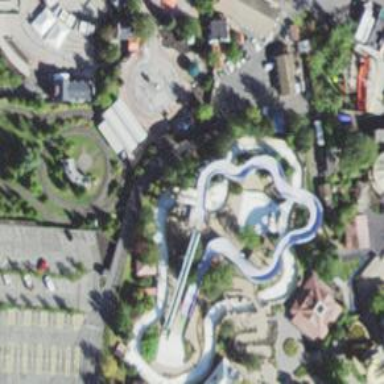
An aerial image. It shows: Water slide attraction.